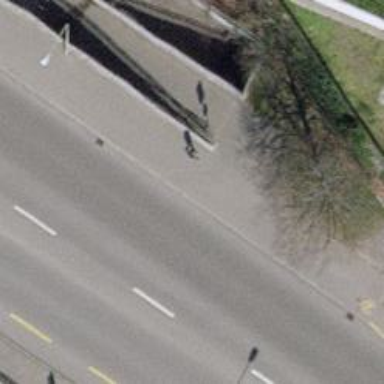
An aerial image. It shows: Asphalt sidewalk path.